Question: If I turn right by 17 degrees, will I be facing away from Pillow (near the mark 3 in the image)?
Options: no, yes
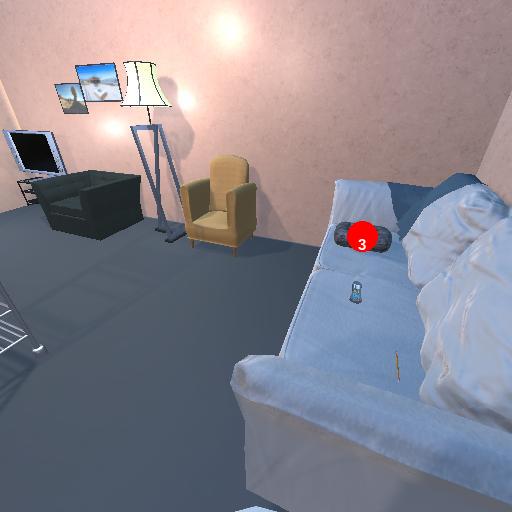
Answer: no